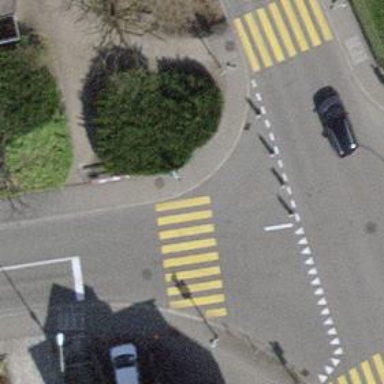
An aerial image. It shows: Marked zebra crossing on the road. The crossing is indicated by zebra markings.